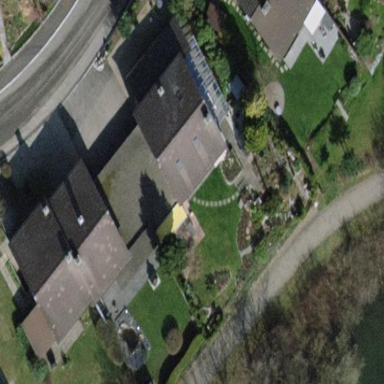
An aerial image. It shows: Terrace-style building with gabled roof.